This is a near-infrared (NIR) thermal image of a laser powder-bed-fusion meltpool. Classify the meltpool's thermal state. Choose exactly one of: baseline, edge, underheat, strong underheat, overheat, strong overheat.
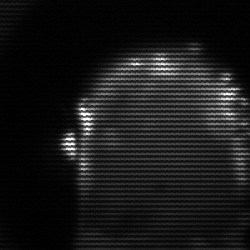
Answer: baseline